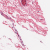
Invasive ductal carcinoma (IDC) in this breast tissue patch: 0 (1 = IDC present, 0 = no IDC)